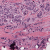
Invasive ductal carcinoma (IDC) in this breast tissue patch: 1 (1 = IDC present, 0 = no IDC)